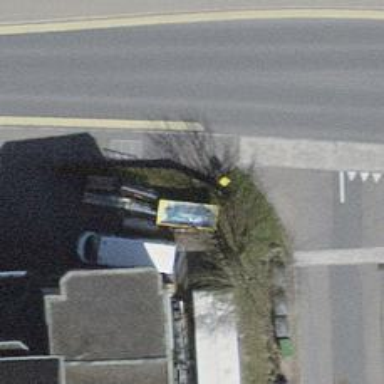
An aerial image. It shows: Post box is visible.